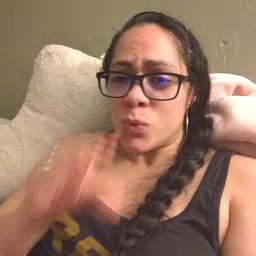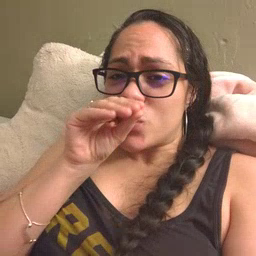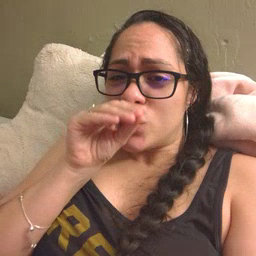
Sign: goose